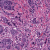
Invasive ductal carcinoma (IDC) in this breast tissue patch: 1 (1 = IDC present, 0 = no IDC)